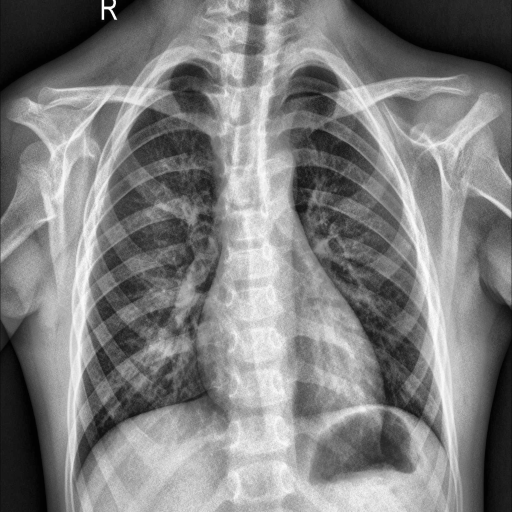
Finding: NORMAL